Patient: sex M, age 53
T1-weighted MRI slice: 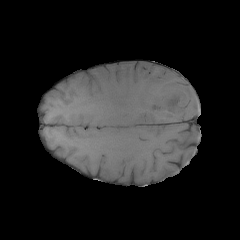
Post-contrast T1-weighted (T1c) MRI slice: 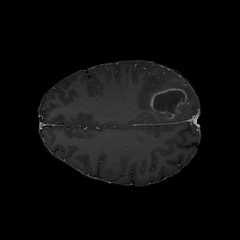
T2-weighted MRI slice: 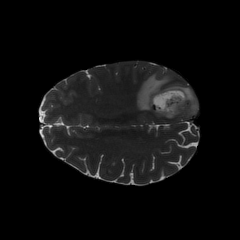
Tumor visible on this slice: yes
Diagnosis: Glioblastoma, IDH-wildtype
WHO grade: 4